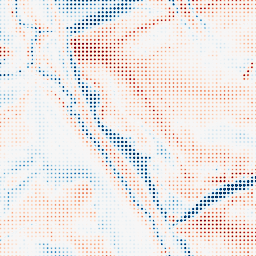
Category: classical
Decomposition family: gaussian_anisotropic
Decomposition parameters: sigma_x: 5
sigma_y: 10
Upsampling method: sinc_blackman
Upsampling parameters: scale: 8
kernel_size: 4
Upsampling scale: 8